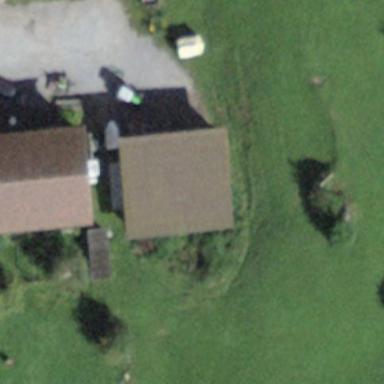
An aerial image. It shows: Farm auxiliary building.